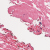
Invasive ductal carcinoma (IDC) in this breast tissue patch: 0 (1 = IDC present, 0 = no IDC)